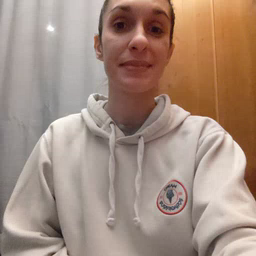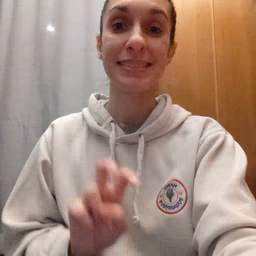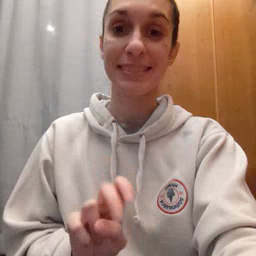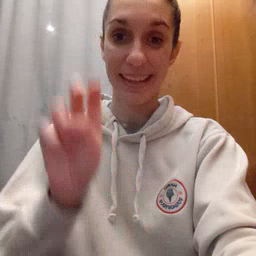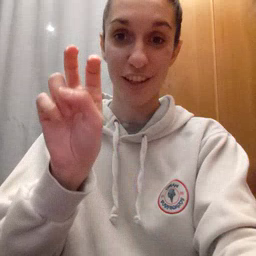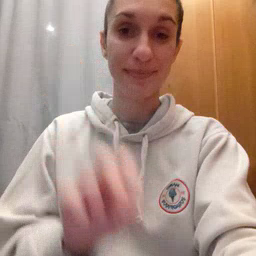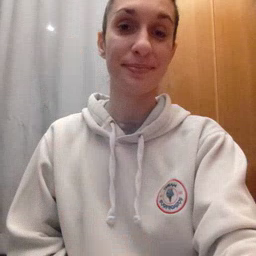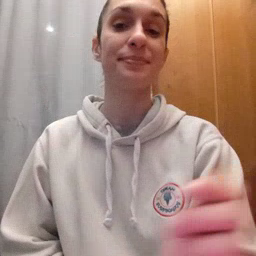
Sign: stairs